Question: I'm writing a game using MASM,
I use ClrScr which is a procedure in Irvine32.inc
but it can't clean the whole console window
some char still remain.
My code is run under 32-bits system, so I can't use "int" instruction
I am trying to write a procedure to output black-color-space to the entire console
but it will flicker when I call that proc. and it's hard to stare at screen ..
Is there a solutions?
---
## UPDATE
Here is my code to clear the screen
'''
ForceCLS PROC
PUSH ECX
Translate 0,0 ;Gotoxy 0, 0
LoopTimes 50 ;Same AS MOV ECX, 50
SettingColor Black ;Set Font Color to Black
NewLine:
PUSH ECX
LoopTimes 115
BLANKS:
Write 020H
; Same As MOV EAX, 020H ; CALL WriteChar
Loop BLANKS
POP ECX
NL ;New Line
Loop NewLine
POP ECX
Translate 0,0 ;Same As Gotoxy 0, 0
DefaultColor ;Set Font Color to Default
RET
ForceCLS ENDP
'''
And here are examples of the output:

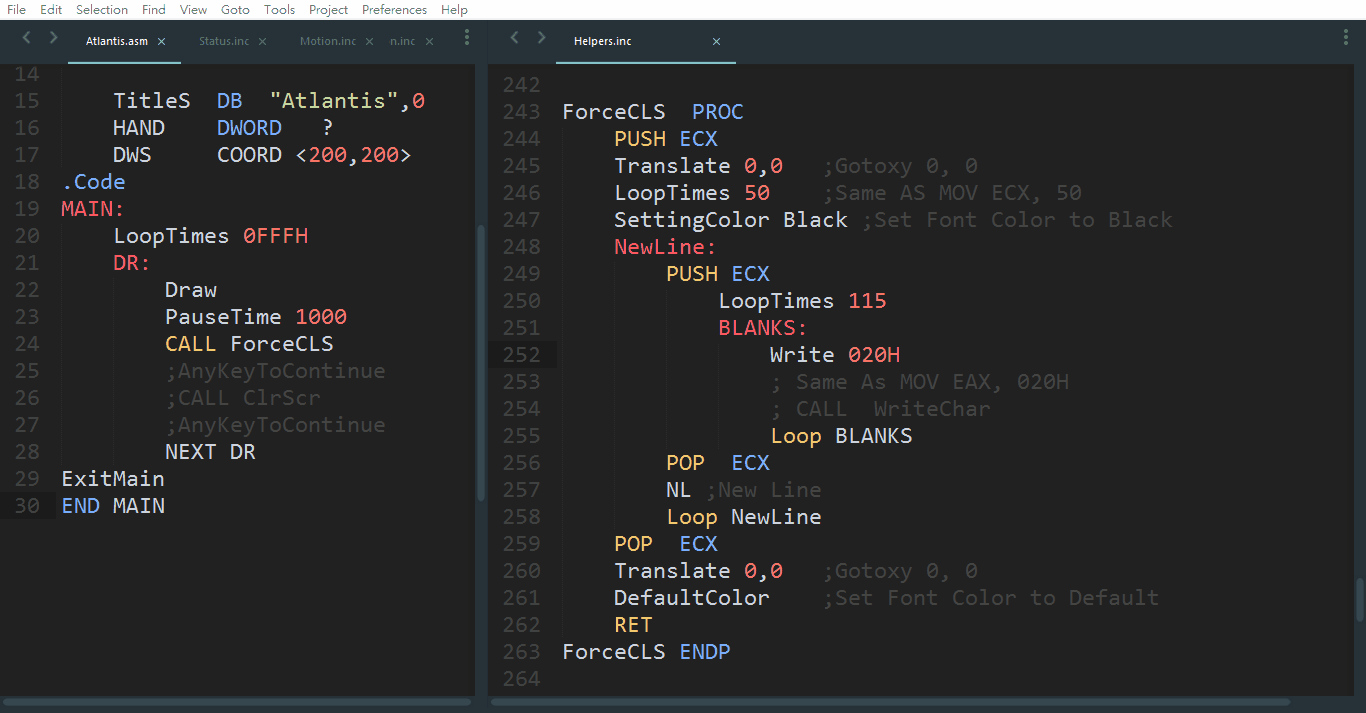
Answer: The flickering happens because when you clear the console it becomes blank for a moment.
To prevent this flickering you need to render a scene in a buffer in memory and after that output the buffer to console. You can use <URL> function for this.
Here is a simple example of the animation in Windows console. The most interesting part happens in the 'ANIMATION' loop. 'RenderScene' procedure renders the scene to the 'buffer', and 'WriteConsoleOutput' function sends the content of this buffer to the console.
'''
TITLE Animation example
INCLUDE Irvine32.inc
INCLUDE win32.inc
COLS = 80 ; number of columns
ROWS = 25 ; number of rows
CHAR_ATTRIBUTE = 0Fh ; bright white foreground
.data
console HANDLE 0
buffer CHAR_INFO ROWS * COLS DUP(<<'-'>, CHAR_ATTRIBUTE>)
bufferSize COORD <COLS, ROWS>
bufferCoord COORD <0, 0>
region SMALL_RECT <0, 0, COLS-1, ROWS-1>
x DWORD 0 ; current position
y DWORD 2 ; of the figure
character WORD '0' ; filled with this symbol
.code
main PROC
INVOKE GetStdHandle, STD_OUTPUT_HANDLE
mov console, eax ; save console handle
mov ecx, 70 ; draw 70 frames
ANIMATION:
push ecx
call RenderScene
invoke WriteConsoleOutput, console,
ADDR buffer, bufferSize, bufferCoord, ADDR region
INVOKE Sleep,250 ; delay between frames
pop ecx
loop ANIMATION
exit
main ENDP
ClearBuffer PROC USES eax
xor eax, eax
BLANKS:
mov buffer[eax * CHAR_INFO].Char, ' '
inc eax
cmp eax, ROWS * COLS
jl BLANKS
ret
ClearBuffer ENDP
CharToBuffer PROC USES eax edx bufx:DWORD, bufy:DWORD, char:WORD
mov eax, bufy
mov edx, COLS
mul edx
add eax, bufx
mov dx, char
mov buffer[eax * CHAR_INFO].Char, dx
ret
CharToBuffer ENDP
RenderScene PROC USES eax edx ecx
CALL ClearBuffer
; render 10 by 7 rectangle
mov edx, y
mov ecx, 7
ONELINE:
mov eax, x
push ecx
mov ecx, 10
ONECHAR:
INVOKE CharToBuffer, eax, edx, character
inc eax
loop ONECHAR ; inner loop prints characters
inc edx
pop ecx
loop ONELINE ; outer loop prints lines
inc x ; increment x for the next frame
inc character ; change fill character for the next frame
ret
RenderScene ENDP
END main
'''
This example uses some function and structures that are not included into Irvine32.inc so I added some declarations in win32.inc file:
'''
CHARTYPE UNION
UnicodeChar WORD ?
AsciiChar DB ?
CHARTYPE ENDS
CHAR_INFO STRUCT
Char CHARTYPE <>
Attributes WORD ?
CHAR_INFO ENDS
WriteConsoleOutput EQU <WriteConsoleOutputA>
WriteConsoleOutput PROTO,
hConsoleOutput:HANDLE,
lpBuffer:PTR CHAR_INFO,
dwBufferSize:COORD,
dwBufferCoord:COORD,
lpWriteRegion:PTR SMALL_RECT
'''